Question: I created a scatterplot (multiple groups GRP) with 'IV=time', 'DV=concentration'. I wanted to add the quantile regression curves '(0.025,0.05,0.5,0.95,0.975)' to my plot.
And by the way, this is what I did to create the scatter-plot:
'''
attach(E) ## E is the name I gave to my data
## Change Group to factor so that may work with levels in the legend
Group<-as.character(Group)
Group<-as.factor(Group)
## Make the colored scatter-plot
mycolors = c('red','orange','green','cornflowerblue')
plot(Time,Concentration,main="Template",xlab="Time",ylab="Concentration",pch=18,col=mycolors[Group])
## This also works identically
## with(E,plot(Time,Concentration,col=mycolors[Group],main="Template",xlab="Time",ylab="Concentration",pch=18))
## Use identify to identify each point by group number (to check)
## identify(Time,Concentration,col=mycolors[Group],labels=Group)
## Press Esc or press Stop to stop identify function
## Create legend
## Use locator(n=1,type="o") to find the point to align top left of legend box
legend('topright',legend=levels(Group),col=mycolors,pch=18,title='Group')
'''
Because the data that I created here is a small subset of my larger data, it may look like it can be approximated as a rectangular hyperbole. But I don't want to call a mathematical relationship between my independent and dependent variables yet.
I think 'nlrq' from the package 'quantreg' may be the answer, but I don't understand how to use the function when I don't know the relationship between my variables.
I find this graph from a science article, and I want to do precisely the same kind of graph:

Again, thanks for your help!
<URL>
I was pointed out that my sample data is not reproducible. Here is a sample of my data.
'''
library(evd)
qcbvnonpar(p=c(0.025,0.05,0.5,0.95,0.975),cbind(TAD,DV),epmar=T,plot=F,add=T)
'''
I also tried qcbvnonpar::evd,but the curve doesn't seem very smooth.
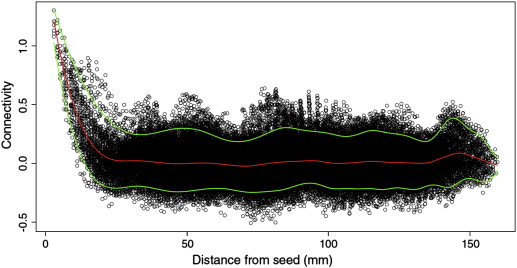
Answer: I have in the past frequently struggled with 'rqss' and my issues have almost always been related to the ordering of the points.
You have multiple measurements at various time points, which is why you're getting different lengths. This works for me:
'''
dat <- read.csv("~/Downloads/Test.csv")
library(quantreg)
dat <- plyr::arrange(dat,Time)
fit<-rqss(Concentration~qss(Time,constraint="N"),tau=0.5,data = dat)
with(dat,plot(Time,Concentration))
lines(unique(dat$Time)[-1],fit$coef[1] + fit$coef[-1])
'''

Sorting the data frame prior to fitting the model appears necessary.